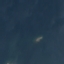
Label: SeaLake